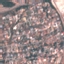
Land use / land cover: Residential